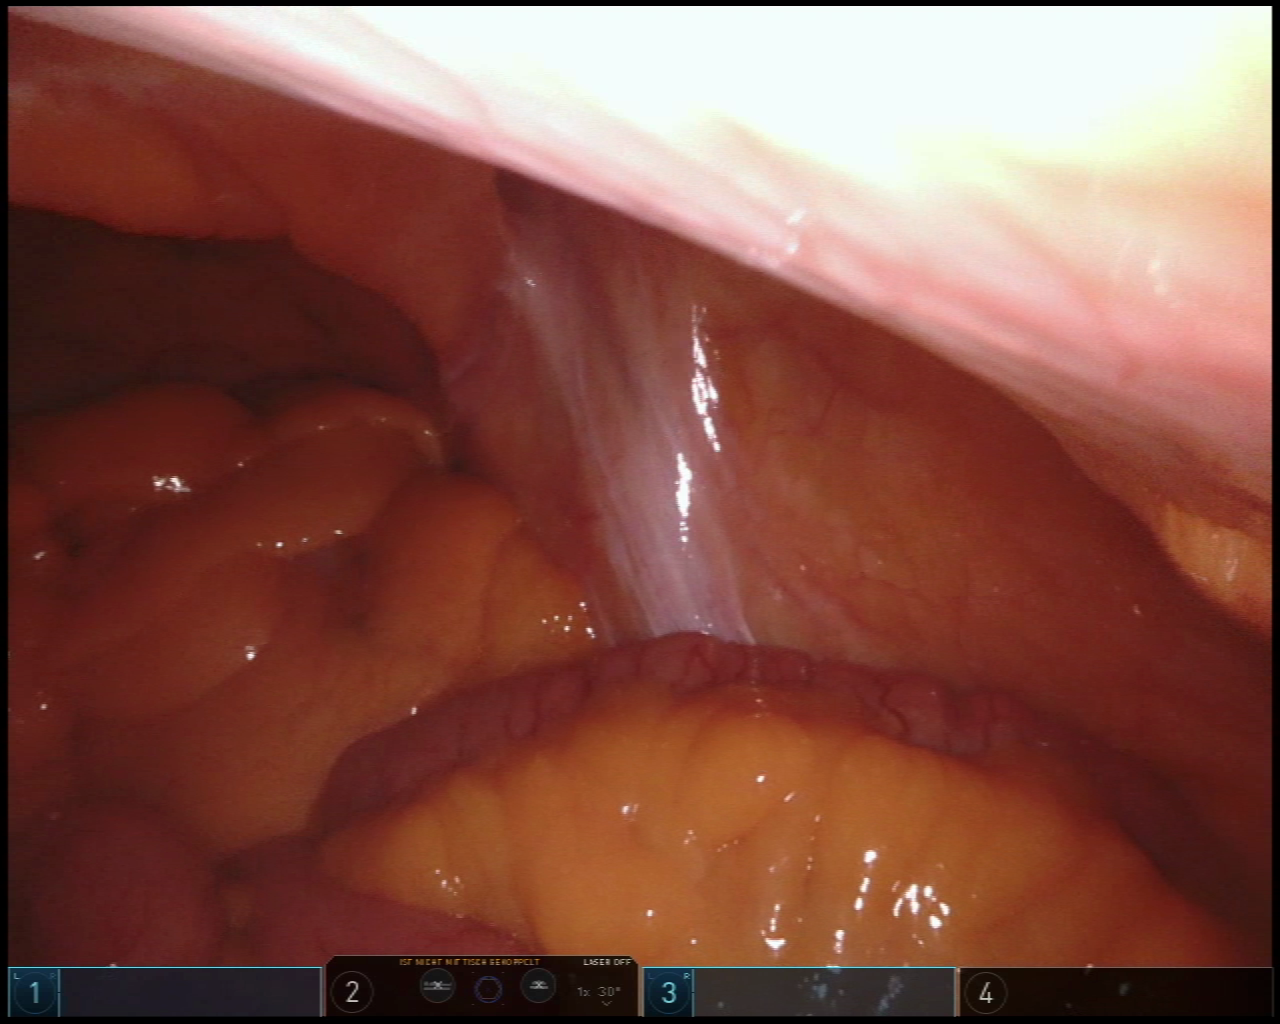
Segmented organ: abdominal_wall
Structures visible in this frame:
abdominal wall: yes
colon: yes
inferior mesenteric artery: no
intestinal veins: no
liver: no
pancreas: no
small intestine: no
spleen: no
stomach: no
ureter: no
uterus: no
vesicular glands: no